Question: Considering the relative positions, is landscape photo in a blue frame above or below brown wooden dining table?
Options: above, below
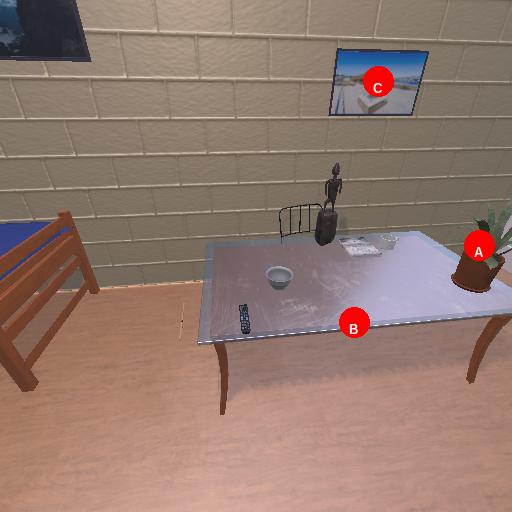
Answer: above